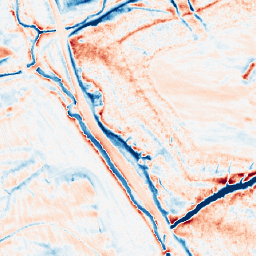
Category: classical
Decomposition family: gaussian_anisotropic
Decomposition parameters: sigma_x: 2
sigma_y: 5
Upsampling method: area
Upsampling parameters: scale: 2
Upsampling scale: 2